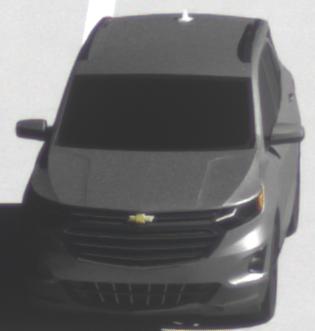
Make: Chevrolet
Model: Equinox
Detailed model: Gen. 2
Model produced from: 2015
Model produced until: 2017
Doors: 5
Color: gray
Road condition: dry road
Daytime: midday
Contrast: high contrast